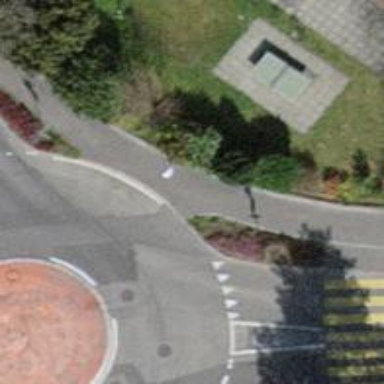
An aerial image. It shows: Asphalt sidewalk along the footway.